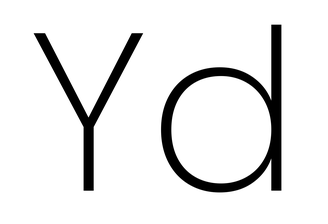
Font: Poppins-ExtraLight